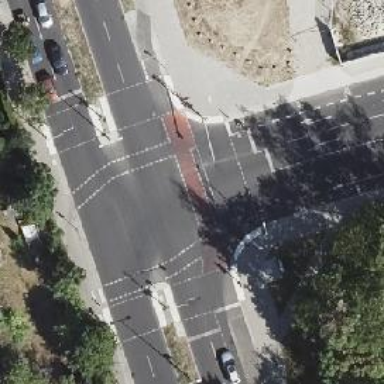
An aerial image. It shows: Secondary road with separate sidewalks on both sides and dedicated lanes for cyclists on both sides. The road surface is asphalt.